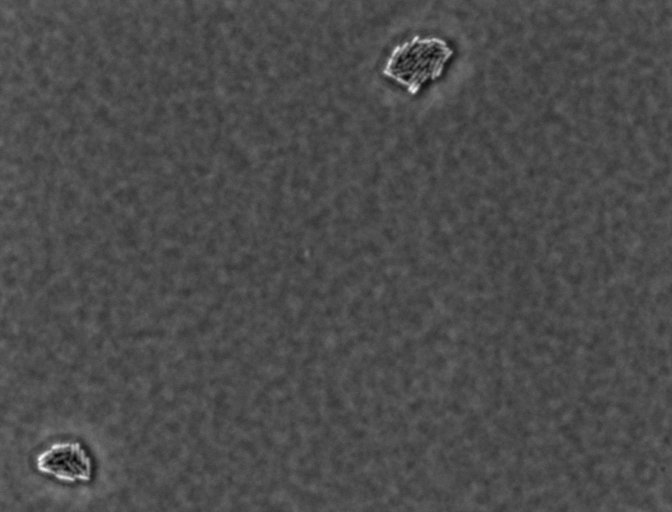
Salmonella enterica Typhimurium